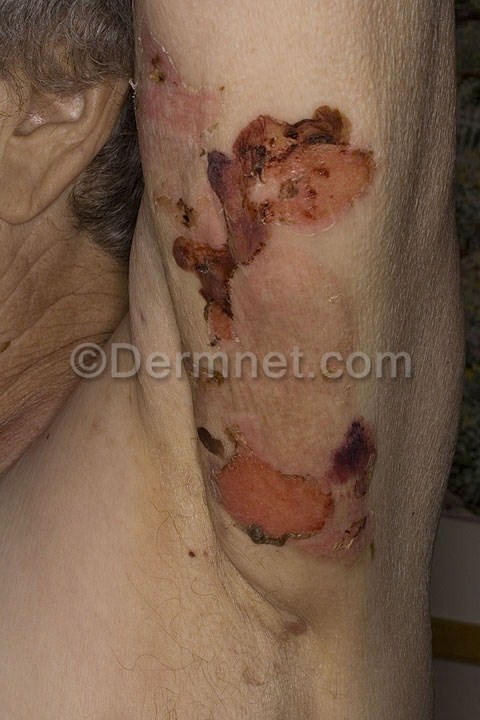
Disease: Bullous Disease Photos